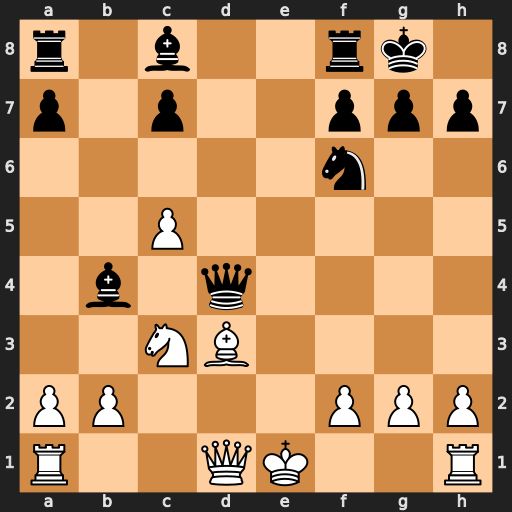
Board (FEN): r1b2rk1/p1p2ppp/5n2/2P5/1b1q4/2NB4/PP3PPP/R2QK2R
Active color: w
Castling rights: KQ
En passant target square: -
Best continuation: Bxh7+ Nxh7 Qxd4